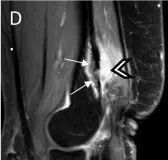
Contrast-enhanced T1-weighted MR images of desmoid tumor before and after MR-HIFU treatment. (C, D) Tumor (arrow heads) at follow-up showing NPV (arrows) with hyperemic rim at 1.5 and 3 months after treatment.
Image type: radiology (mri)